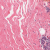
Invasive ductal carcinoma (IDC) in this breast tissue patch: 0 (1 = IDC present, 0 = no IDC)